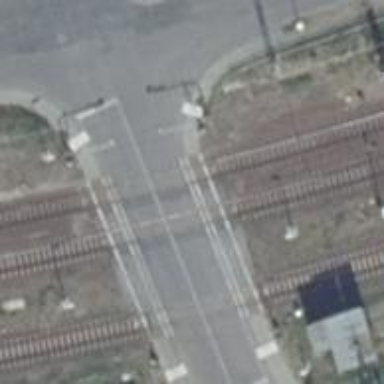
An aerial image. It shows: Level railway crossing with traffic signals. The crossing has double half barriers.